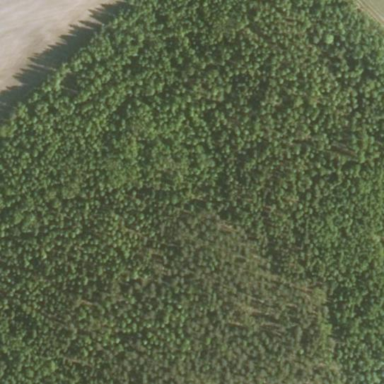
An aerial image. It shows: Forest area.